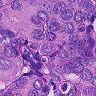
Metastatic tissue present: yes